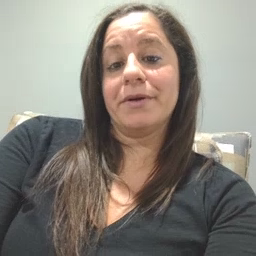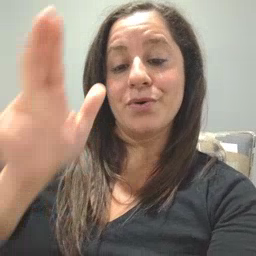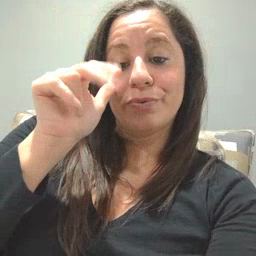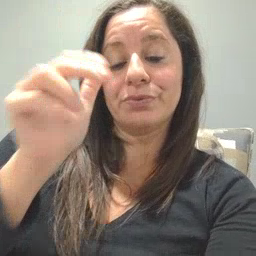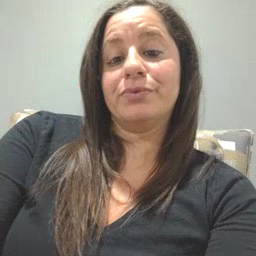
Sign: horse